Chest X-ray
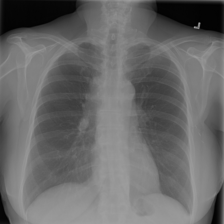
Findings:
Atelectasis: negative
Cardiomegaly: negative
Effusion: negative
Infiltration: negative
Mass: negative
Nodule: negative
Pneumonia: negative
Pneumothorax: negative
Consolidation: negative
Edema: negative
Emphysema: negative
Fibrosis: negative
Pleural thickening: negative
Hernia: negative